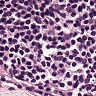
Metastatic tissue present: no